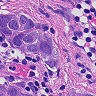
Metastatic tissue present: yes